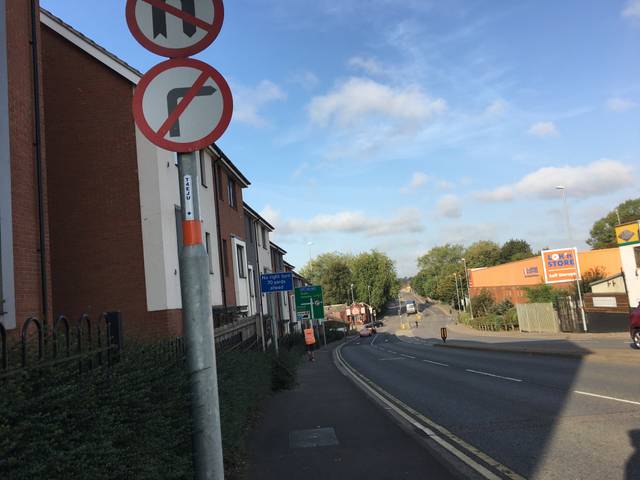
Region: United Kingdom
Coordinates: 52.242, -0.9026